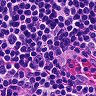
Metastatic tissue present: no